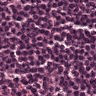
Metastatic tissue present: no